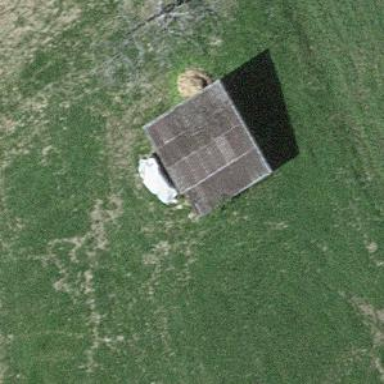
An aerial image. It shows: Farm auxiliary building.